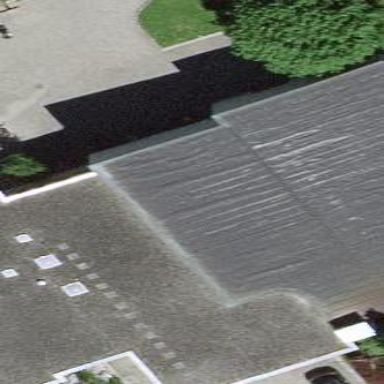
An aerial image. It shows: School building.